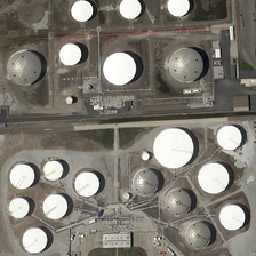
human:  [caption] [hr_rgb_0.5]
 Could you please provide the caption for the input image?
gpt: Many tanks are together.

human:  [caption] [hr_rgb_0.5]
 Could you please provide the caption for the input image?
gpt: Many tanks are together.

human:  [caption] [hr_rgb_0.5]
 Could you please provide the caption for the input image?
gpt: Many storage tanks are together.

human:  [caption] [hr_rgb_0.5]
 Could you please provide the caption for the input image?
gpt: A lot of tanks together.

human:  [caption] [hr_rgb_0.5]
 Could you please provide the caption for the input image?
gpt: Many trays are together.